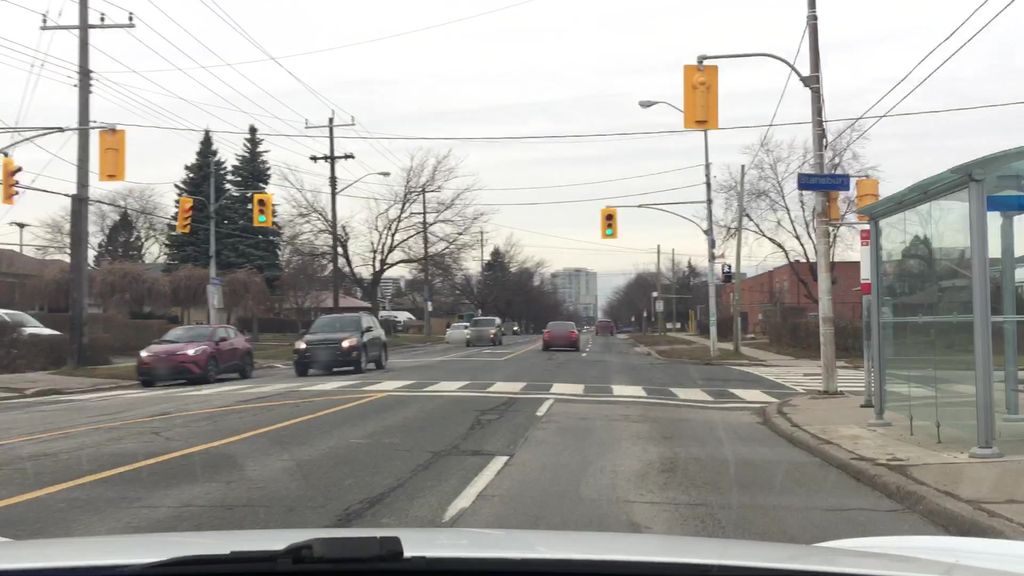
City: toronto